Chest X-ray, PA view. Patient: 56 years old, sex M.
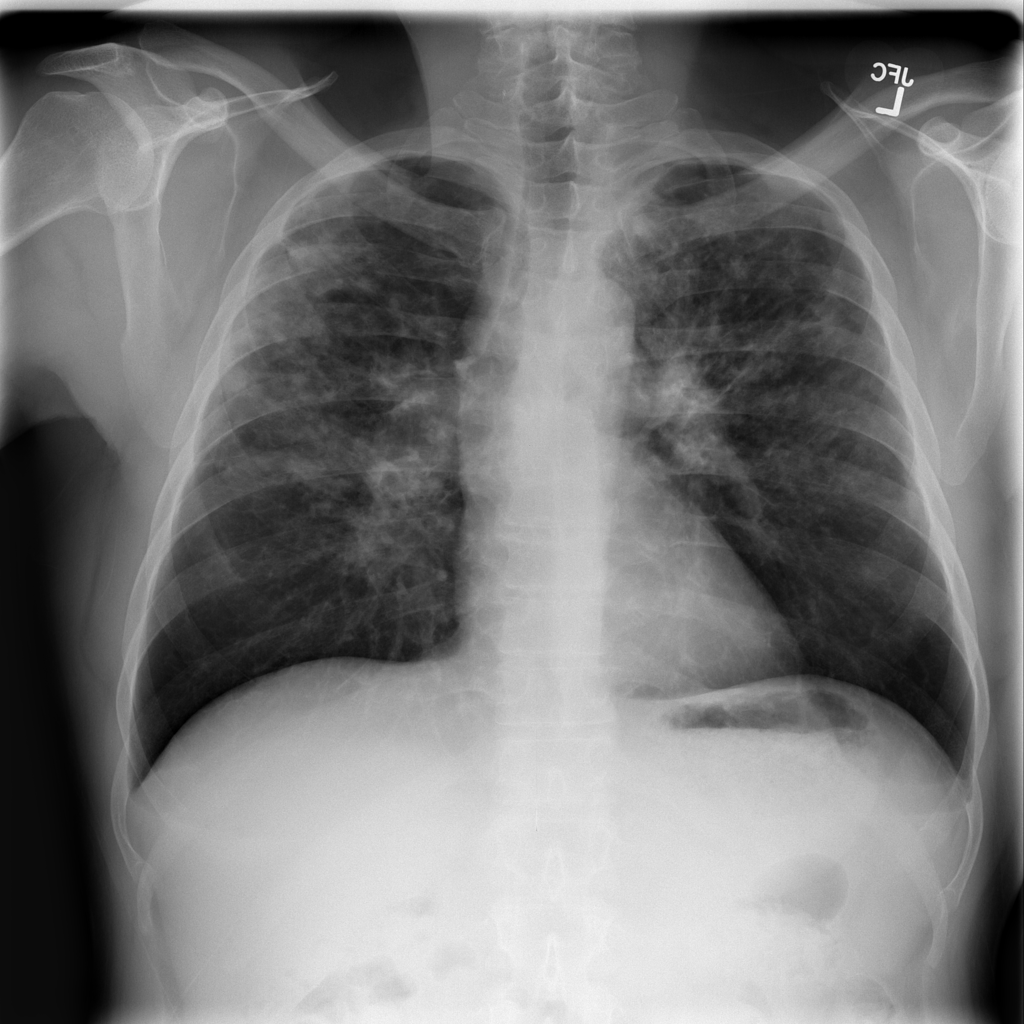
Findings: Infiltration, Nodule